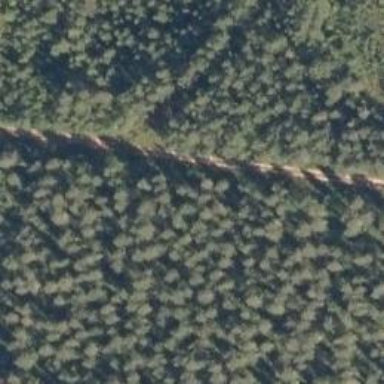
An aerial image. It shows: Track with grade2 tracktype.